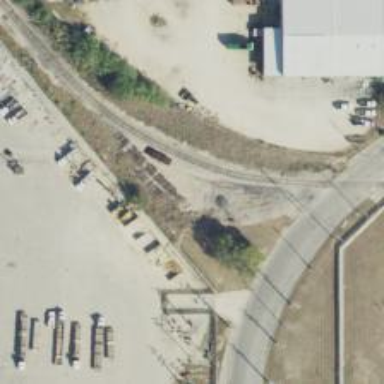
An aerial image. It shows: Abandoned railway spur.